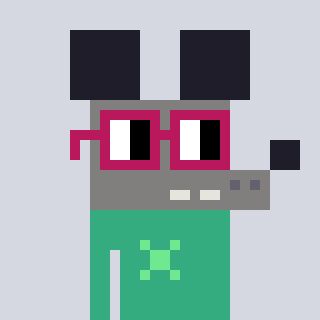
a pixel art character with square dark red glasses, a mouse-shaped head and a teal-colored body on a cool background